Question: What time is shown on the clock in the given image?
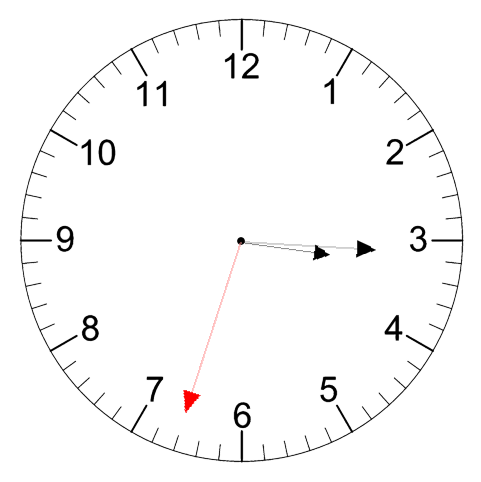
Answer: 03:15:33